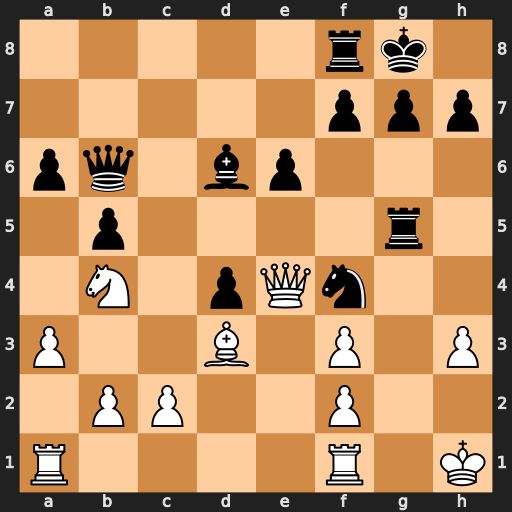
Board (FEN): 5rk1/5ppp/pq1bp3/1p4r1/1N1pQn2/P2B1P1P/1PP2P2/R4R1K
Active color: w
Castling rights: -
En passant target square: -
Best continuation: Qxh7#